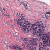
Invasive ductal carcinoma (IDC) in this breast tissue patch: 1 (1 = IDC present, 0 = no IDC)